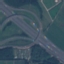
Land use / land cover class: Highway